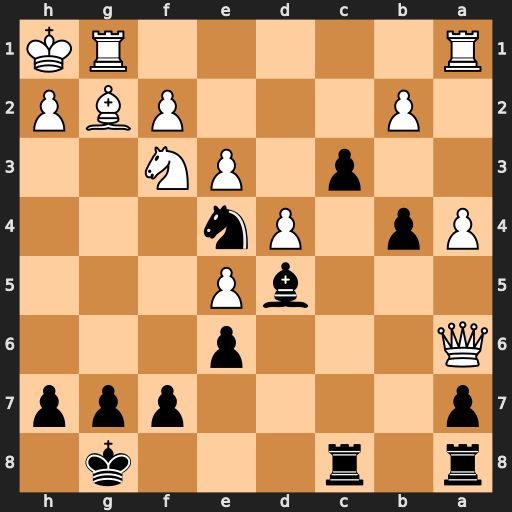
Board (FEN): r1r3k1/p4ppp/Q3p3/3bP3/Pp1Pn3/2p1PN2/1P3PBP/R5RK
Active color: b
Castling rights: -
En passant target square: -
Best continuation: Nxf2#